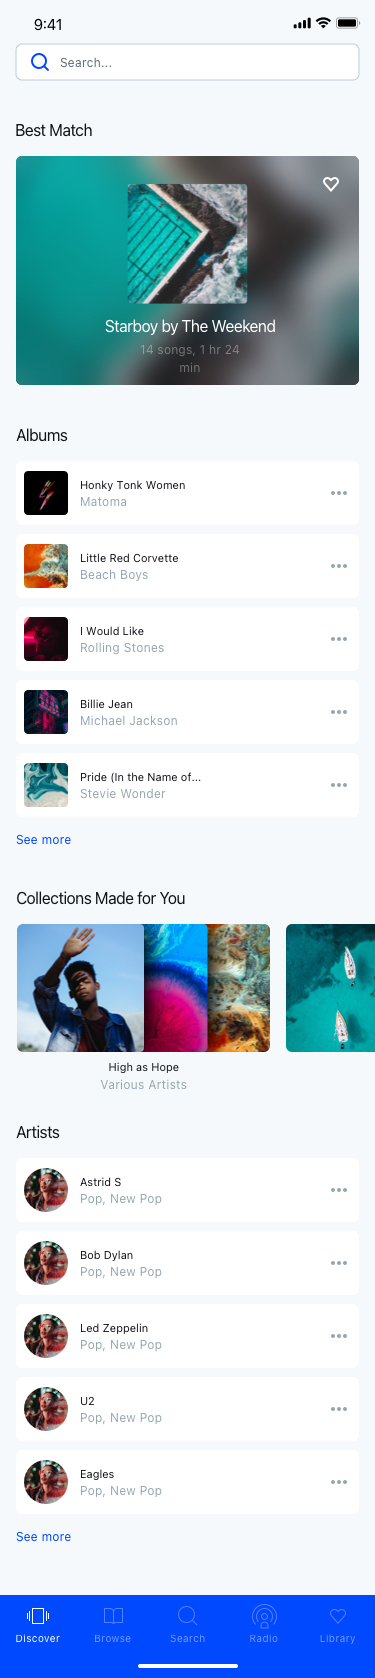
Text in this UI design:
Best Match
Collections Made for You
Albums
See more
Artists
See more